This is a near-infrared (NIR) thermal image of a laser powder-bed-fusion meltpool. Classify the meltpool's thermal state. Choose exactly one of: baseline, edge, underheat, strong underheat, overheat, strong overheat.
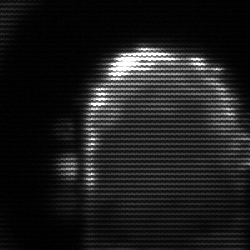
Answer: baseline